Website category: jobs
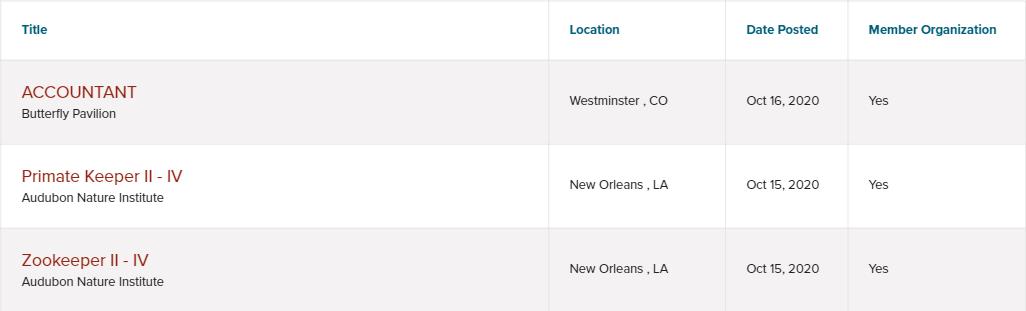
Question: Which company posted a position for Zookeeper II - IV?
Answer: Audubon Nature Institute

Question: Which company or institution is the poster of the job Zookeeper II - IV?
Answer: Audubon Nature Institute

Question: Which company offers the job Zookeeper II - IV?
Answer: Audubon Nature Institute

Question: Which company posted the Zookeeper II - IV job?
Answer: Audubon Nature Institute

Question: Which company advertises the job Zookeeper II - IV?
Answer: Audubon Nature Institute

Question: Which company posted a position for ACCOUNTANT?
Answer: Butterfly Pavilion

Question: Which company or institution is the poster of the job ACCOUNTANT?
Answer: Butterfly Pavilion

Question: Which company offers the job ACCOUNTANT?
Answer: Butterfly Pavilion

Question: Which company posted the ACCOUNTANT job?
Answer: Butterfly Pavilion

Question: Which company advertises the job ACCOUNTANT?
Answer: Butterfly Pavilion

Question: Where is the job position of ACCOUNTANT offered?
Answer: Westminster , CO

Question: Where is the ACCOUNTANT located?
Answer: Westminster , CO

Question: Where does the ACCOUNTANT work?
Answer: Westminster , CO

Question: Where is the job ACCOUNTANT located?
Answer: Westminster , CO

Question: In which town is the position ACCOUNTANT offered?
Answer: Westminster , CO

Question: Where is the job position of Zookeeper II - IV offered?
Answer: New Orleans , LA

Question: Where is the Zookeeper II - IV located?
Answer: New Orleans , LA

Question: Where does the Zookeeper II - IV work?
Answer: New Orleans , LA

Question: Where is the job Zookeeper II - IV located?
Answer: New Orleans , LA

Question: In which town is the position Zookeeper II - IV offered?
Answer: New Orleans , LA

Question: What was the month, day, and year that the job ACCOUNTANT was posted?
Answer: Oct 16, 2020

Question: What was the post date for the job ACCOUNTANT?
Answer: Oct 16, 2020

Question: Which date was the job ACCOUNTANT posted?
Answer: Oct 16, 2020

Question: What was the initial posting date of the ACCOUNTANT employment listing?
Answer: Oct 16, 2020

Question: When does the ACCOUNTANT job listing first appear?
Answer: Oct 16, 2020

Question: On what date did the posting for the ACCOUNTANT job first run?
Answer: Oct 16, 2020

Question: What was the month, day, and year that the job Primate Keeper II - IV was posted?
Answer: Oct 15, 2020

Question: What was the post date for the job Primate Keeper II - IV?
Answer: Oct 15, 2020

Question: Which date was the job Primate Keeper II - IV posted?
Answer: Oct 15, 2020

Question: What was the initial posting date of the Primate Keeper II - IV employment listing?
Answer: Oct 15, 2020

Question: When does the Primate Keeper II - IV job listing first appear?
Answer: Oct 15, 2020

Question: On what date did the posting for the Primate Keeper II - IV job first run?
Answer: Oct 15, 2020

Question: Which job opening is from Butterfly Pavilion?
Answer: ACCOUNTANT

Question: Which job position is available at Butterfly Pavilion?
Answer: ACCOUNTANT

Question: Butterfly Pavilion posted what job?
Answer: ACCOUNTANT

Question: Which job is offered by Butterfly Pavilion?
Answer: ACCOUNTANT

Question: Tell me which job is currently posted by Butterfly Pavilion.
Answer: ACCOUNTANT

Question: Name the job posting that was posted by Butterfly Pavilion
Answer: ACCOUNTANT

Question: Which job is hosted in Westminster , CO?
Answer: ACCOUNTANT

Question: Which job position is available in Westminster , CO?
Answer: ACCOUNTANT

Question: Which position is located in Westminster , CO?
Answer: ACCOUNTANT

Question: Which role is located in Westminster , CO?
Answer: ACCOUNTANT

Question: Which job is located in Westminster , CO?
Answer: ACCOUNTANT

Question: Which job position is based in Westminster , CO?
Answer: ACCOUNTANT